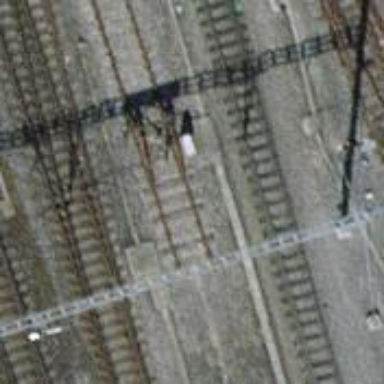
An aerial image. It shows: Railway buffer stop.